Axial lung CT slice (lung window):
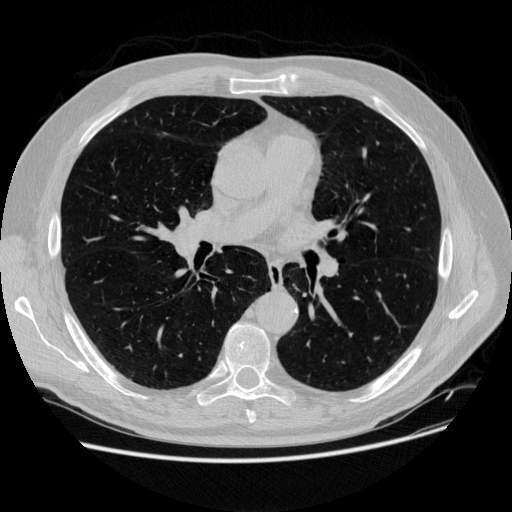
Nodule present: no